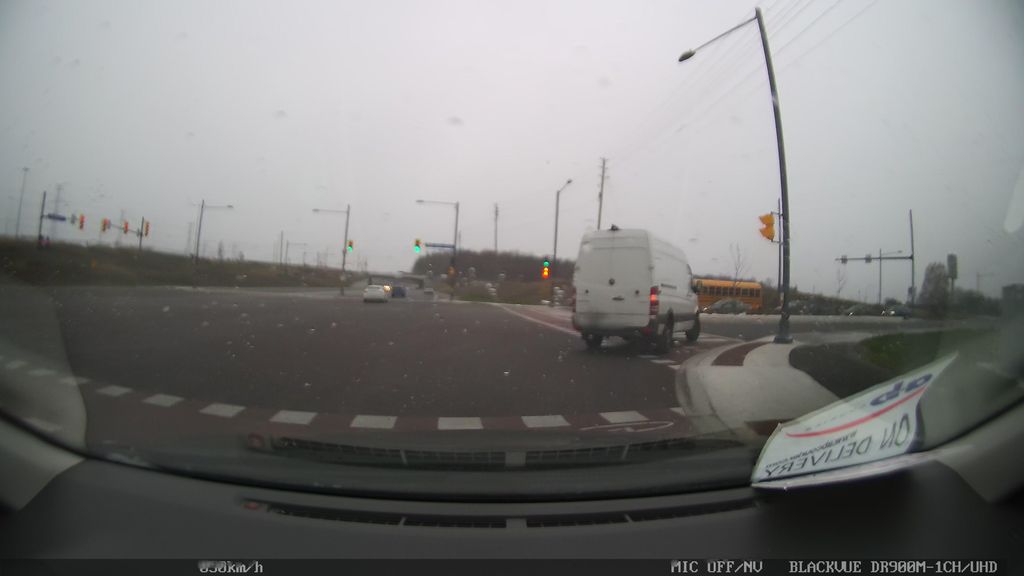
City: toronto